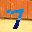
Label: 7